Question: I upload image to my base and Storage(this works) but when I try download image I get error illegal chars.
'''
$(document).on('submit','#formToAjax',function(event){
event.preventDefault();
var url=$(this).attr("action");
$.ajax({
url: url,
type: $(this).attr("method"),
dataType: "JSON",
data: new FormData(this),
cache: false,
processData: false,
contentType: false,
success: function (data, status){
console.log(data);
},
error: function (xhr, desc, err){
console.log(xhr);
console.log(desc);
console.log(err);
}
});
})
'''
And My controler
'''
public function UploadImage() {
$file = Request::file('filefield');
$extension = $file->getClientOriginalExtension();
Storage::disk('local')->put($file->getFilename().'.'.$extension, File::get($file));
$entry = new Upload();
$entry->mime = $file->getClientMimeType();
$entry->original_filename = $file->getClientOriginalName();
$entry->filename = $file->getFilename().'.'.$extension;
$entry->save();
$file = Storage::disk('local')->get($entry->filename);
return (new Response($file, 200))->header('Content-Type', $entry->mime);
}
'''
And this is error when i try return image from controller:

If I don't use ajax then image normal load.
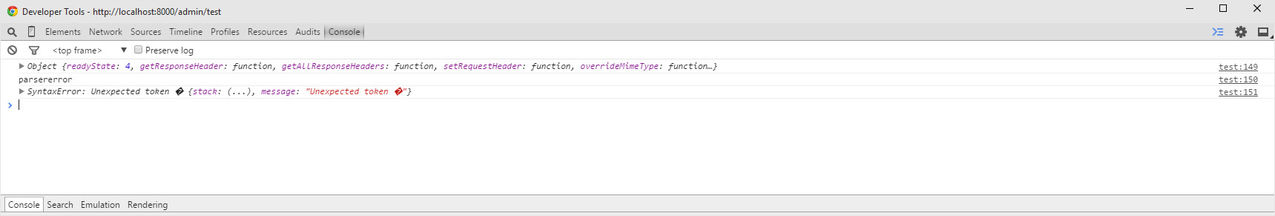
Answer: i found results for this. In controller i return not image but filname upload image.
'''
public function UploadImage() {
$file = Request::file('filefield');
$extension = $file->getClientOriginalExtension();
Storage::disk('local')->put($file->getFilename().'.'.$extension, File::get($file));
$entry = new Upload();
$entry->mime = $file->getClientMimeType();
$entry->original_filename = $file->getClientOriginalName();
$entry->filename = $file->getFilename().'.'.$extension;
$entry->save();
return $entry->filename;
}
'''
In my ajax i call to my routes to download image
'''
$(document).on('submit','#formToAjax',function(event){
event.preventDefault();
$.ajax({
url: $(this).attr('action'),
type: $(this).attr('method'),
data: new FormData(this),
cache: false,
processData: false,
contentType: false,
success: function (data, status){
$(".test").html('<img src="/admin/upload/get/'+data+'" class="img-responsive" />');
}
});
})
'''
And this is download image
'''
public function UploadGet($filename){
$entry = Upload::where('filename', '=', $filename)->firstOrFail();
if($exists = Storage::disk('local')->exists($entry->filename)){
$file = Storage::disk('local')->get($entry->filename);
}else{
$file = 'dupa';
}
return (new Response($file, 200))->header('Content-Type', $entry->mime);
}
'''
maybe it will help someone :)